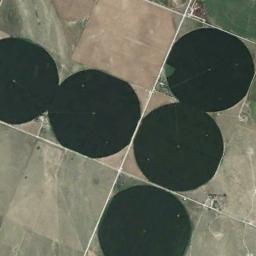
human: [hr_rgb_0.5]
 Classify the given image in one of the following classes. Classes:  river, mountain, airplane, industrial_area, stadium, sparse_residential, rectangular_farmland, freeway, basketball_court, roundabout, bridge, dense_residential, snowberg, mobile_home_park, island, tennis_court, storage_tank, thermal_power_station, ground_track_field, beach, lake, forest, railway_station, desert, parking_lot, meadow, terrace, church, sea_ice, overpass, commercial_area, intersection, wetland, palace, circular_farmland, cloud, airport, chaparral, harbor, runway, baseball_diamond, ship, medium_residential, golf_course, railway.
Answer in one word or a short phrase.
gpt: circular_farmland